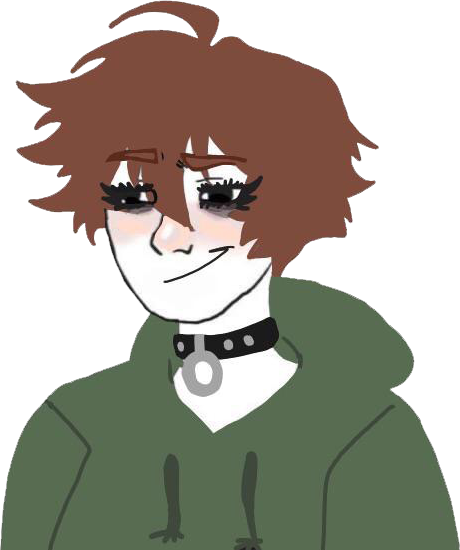
Label: 5_Twinkjak